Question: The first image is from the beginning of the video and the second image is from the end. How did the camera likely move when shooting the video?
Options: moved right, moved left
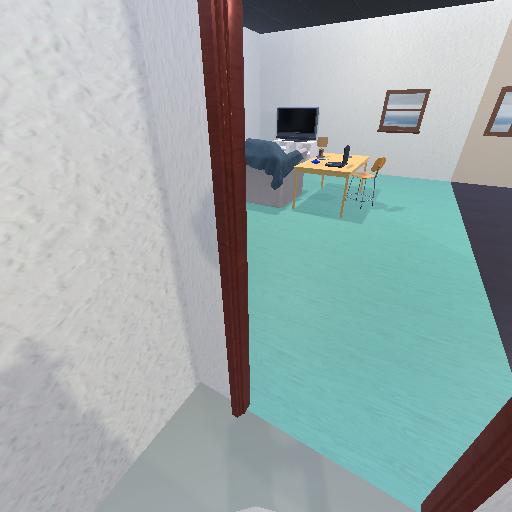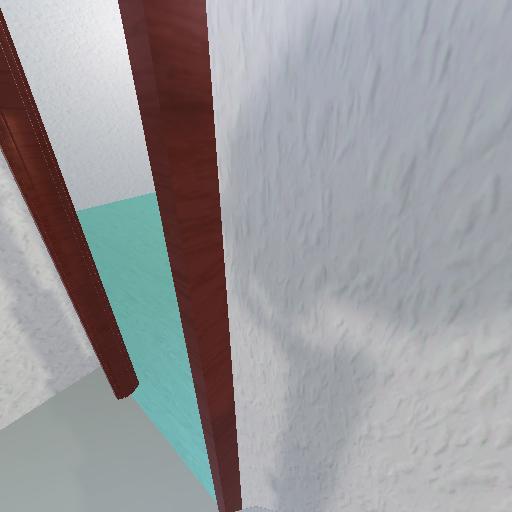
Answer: moved right